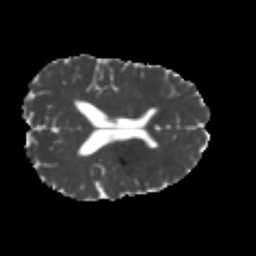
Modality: MD
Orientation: axial
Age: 24
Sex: male
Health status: healthy
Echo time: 0.074 s